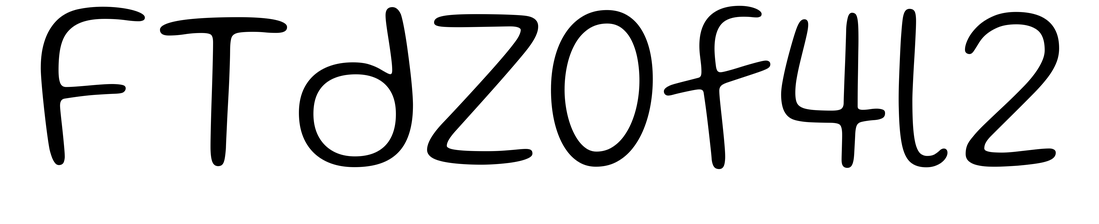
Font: Gluten_ExtraLight